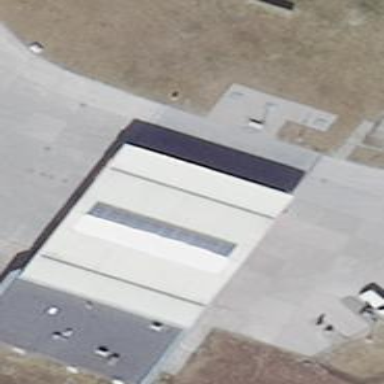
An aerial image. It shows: View of roof of building.